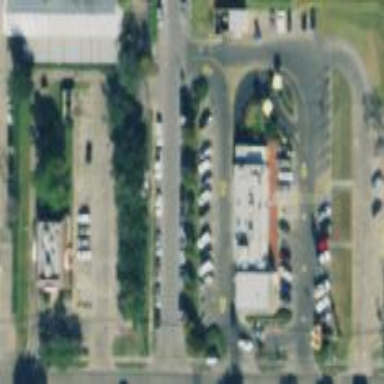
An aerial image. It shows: Retail area.